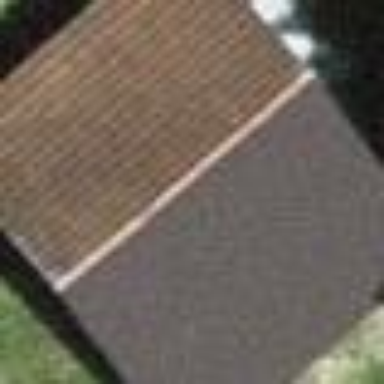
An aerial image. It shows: Barn.